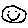
Label: smiley face